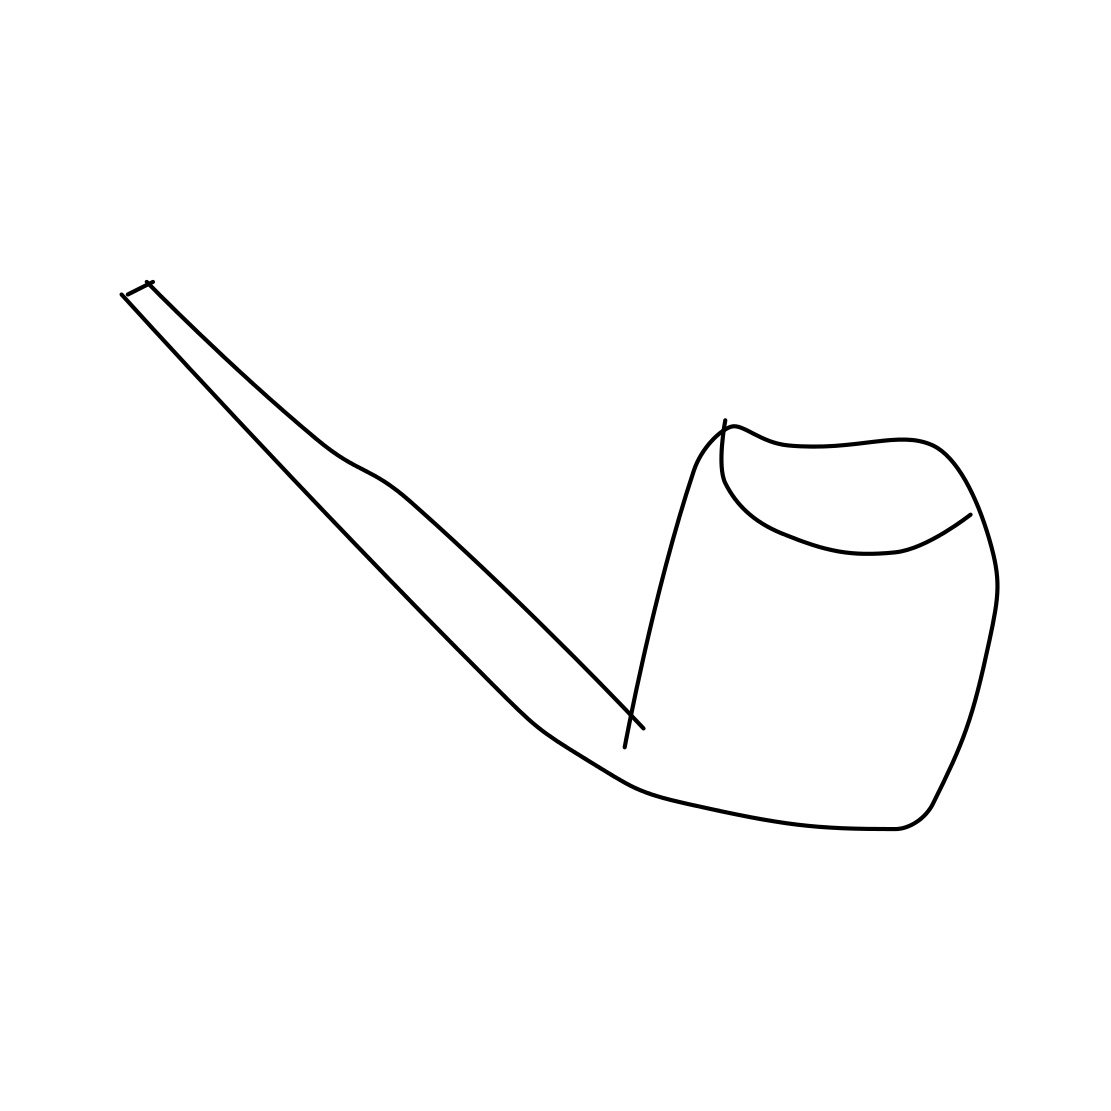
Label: pipe (for smoking)